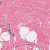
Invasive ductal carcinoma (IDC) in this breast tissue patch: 0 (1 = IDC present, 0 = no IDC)